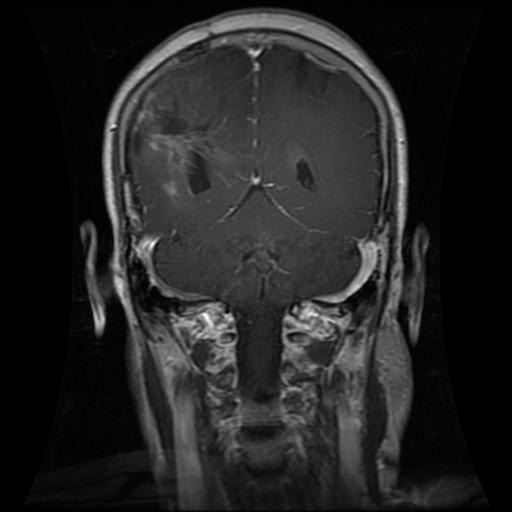
Label: glioma